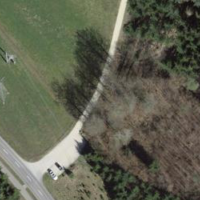
EUNIS habitat code: 44
Species observed at this site:
Pulmonaria obscura